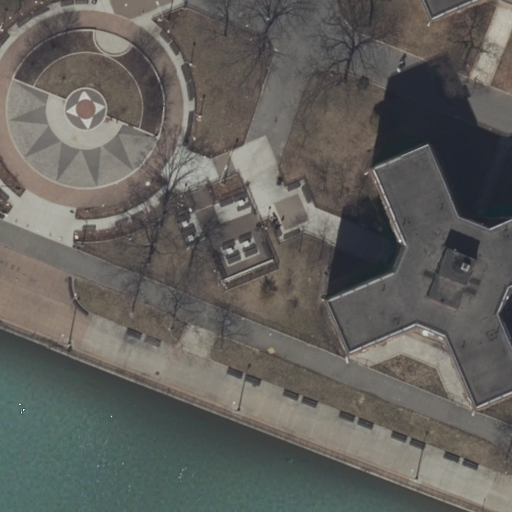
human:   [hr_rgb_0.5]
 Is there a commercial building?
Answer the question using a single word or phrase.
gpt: no

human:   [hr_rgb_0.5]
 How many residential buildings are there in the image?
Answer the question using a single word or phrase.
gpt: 2

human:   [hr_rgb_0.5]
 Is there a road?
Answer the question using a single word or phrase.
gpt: yes

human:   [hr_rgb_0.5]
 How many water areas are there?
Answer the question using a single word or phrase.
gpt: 1

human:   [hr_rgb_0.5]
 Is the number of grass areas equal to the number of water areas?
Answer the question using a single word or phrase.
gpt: no

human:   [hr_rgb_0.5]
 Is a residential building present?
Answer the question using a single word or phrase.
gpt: yes

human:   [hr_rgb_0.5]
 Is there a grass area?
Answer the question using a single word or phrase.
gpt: yes

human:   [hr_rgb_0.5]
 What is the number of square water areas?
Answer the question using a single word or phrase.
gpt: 0

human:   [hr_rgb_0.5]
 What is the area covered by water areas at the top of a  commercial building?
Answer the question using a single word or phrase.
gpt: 0m2

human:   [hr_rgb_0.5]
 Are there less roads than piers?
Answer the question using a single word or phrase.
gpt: no

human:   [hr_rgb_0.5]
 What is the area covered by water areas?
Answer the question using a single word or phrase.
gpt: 1672m2

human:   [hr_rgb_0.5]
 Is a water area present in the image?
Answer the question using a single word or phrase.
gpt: yes

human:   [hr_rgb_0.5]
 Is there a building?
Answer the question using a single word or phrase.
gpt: yes

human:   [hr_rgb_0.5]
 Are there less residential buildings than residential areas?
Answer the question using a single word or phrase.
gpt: no

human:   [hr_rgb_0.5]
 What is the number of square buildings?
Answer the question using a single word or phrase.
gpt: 0

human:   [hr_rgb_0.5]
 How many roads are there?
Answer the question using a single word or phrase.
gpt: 11

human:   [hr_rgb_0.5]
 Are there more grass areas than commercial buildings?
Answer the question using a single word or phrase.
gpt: yes

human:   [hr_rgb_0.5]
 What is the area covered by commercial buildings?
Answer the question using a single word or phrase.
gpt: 0m2

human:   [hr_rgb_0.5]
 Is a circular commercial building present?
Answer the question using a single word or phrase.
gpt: no

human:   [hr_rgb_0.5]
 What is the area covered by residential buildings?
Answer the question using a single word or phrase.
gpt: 1340m2

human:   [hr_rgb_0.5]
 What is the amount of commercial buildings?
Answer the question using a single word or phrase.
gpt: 0

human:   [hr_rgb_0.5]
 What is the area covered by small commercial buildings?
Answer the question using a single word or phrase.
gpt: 0m2

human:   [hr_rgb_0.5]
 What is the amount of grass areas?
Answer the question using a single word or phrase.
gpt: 2

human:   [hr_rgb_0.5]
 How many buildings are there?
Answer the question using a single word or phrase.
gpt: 2

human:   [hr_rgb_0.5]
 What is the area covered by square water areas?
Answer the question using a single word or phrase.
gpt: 0m2

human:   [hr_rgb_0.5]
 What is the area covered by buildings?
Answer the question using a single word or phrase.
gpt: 1340m2

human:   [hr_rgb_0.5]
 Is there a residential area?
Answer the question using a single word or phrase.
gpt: yes

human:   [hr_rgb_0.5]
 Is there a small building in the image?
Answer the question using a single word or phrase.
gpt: no

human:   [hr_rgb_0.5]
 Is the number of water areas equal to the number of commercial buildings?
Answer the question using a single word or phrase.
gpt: no

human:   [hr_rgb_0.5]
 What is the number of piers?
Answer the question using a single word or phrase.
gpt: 1

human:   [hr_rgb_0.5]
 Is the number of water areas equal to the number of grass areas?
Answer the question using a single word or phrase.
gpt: no

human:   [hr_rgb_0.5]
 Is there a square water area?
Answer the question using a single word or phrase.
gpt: no

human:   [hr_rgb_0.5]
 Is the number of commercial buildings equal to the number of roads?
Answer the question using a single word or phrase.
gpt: no

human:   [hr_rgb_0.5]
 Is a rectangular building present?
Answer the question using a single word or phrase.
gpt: no

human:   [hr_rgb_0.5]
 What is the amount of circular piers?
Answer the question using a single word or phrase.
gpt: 0

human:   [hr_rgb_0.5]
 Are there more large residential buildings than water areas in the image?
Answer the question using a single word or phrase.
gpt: no

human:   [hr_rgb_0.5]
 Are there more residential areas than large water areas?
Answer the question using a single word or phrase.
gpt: no

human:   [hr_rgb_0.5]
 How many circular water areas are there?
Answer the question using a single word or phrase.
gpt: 0

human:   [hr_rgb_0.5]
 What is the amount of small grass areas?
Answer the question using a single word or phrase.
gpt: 0

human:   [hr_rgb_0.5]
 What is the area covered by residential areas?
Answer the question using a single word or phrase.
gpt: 10627m2

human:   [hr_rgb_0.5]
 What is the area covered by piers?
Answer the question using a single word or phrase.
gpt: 356m2

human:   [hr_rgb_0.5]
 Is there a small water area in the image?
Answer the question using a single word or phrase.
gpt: no

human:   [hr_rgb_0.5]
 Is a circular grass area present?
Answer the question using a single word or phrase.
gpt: no

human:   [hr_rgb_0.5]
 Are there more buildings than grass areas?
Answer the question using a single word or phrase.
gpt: no

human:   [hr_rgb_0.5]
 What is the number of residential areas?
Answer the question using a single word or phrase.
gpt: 1

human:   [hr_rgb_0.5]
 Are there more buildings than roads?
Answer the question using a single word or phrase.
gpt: no

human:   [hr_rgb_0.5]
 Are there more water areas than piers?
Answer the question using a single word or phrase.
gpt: no

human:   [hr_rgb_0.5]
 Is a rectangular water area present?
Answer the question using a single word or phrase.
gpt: yes

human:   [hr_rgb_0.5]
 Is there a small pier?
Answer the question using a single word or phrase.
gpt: no

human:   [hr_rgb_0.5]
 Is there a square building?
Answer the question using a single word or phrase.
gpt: no

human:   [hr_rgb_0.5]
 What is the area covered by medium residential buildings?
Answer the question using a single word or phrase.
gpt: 394m2

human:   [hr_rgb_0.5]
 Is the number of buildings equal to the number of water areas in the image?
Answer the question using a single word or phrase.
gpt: no

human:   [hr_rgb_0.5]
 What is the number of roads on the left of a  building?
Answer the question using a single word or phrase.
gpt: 6

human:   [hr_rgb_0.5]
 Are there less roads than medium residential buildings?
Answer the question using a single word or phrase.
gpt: no

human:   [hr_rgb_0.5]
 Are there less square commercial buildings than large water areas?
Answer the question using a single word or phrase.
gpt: yes

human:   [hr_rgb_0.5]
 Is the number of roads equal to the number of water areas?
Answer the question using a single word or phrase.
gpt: no

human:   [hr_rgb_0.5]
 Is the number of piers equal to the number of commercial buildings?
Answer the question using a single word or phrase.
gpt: no

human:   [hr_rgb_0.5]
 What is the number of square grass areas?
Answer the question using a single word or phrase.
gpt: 0

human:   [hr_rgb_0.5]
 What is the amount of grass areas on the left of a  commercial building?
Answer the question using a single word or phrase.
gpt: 0

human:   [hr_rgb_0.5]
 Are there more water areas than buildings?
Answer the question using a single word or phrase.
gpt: no

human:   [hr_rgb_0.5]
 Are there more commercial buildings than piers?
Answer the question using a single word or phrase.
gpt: no

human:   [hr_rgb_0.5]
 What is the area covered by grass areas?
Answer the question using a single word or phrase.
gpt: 422m2

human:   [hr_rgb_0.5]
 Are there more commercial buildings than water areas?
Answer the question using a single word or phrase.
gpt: no

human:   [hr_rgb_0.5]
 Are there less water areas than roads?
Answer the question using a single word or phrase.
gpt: yes